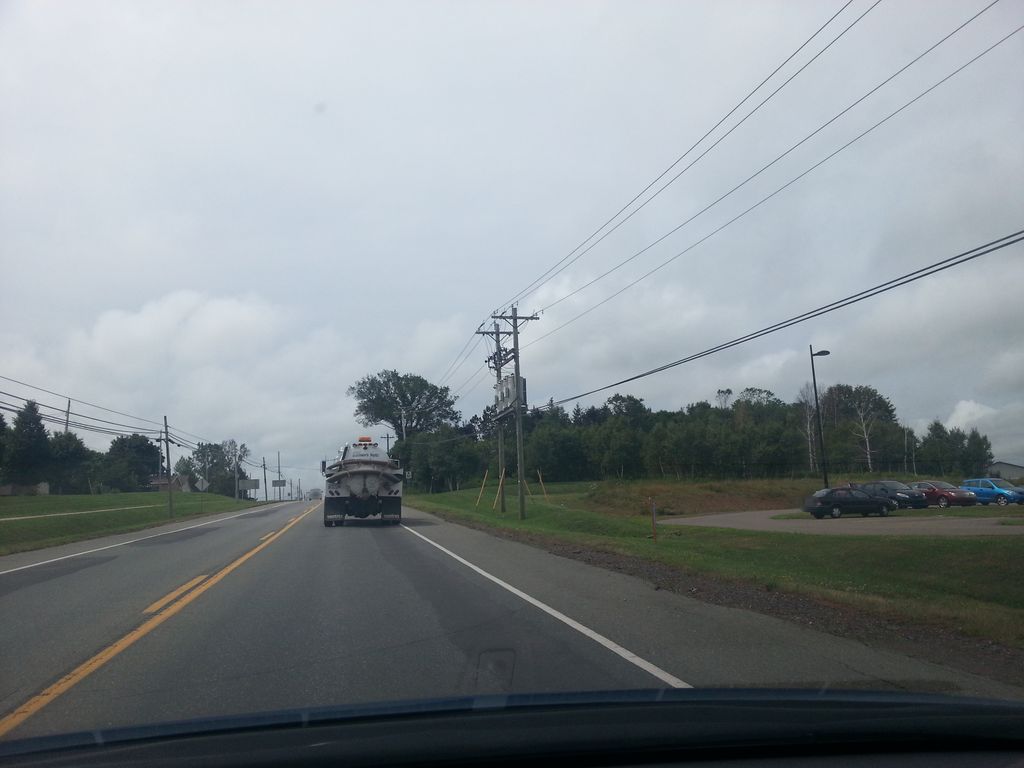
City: charlottetown